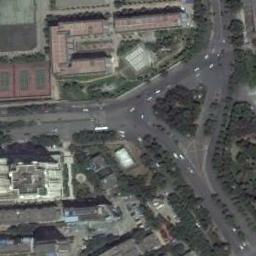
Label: roundabout